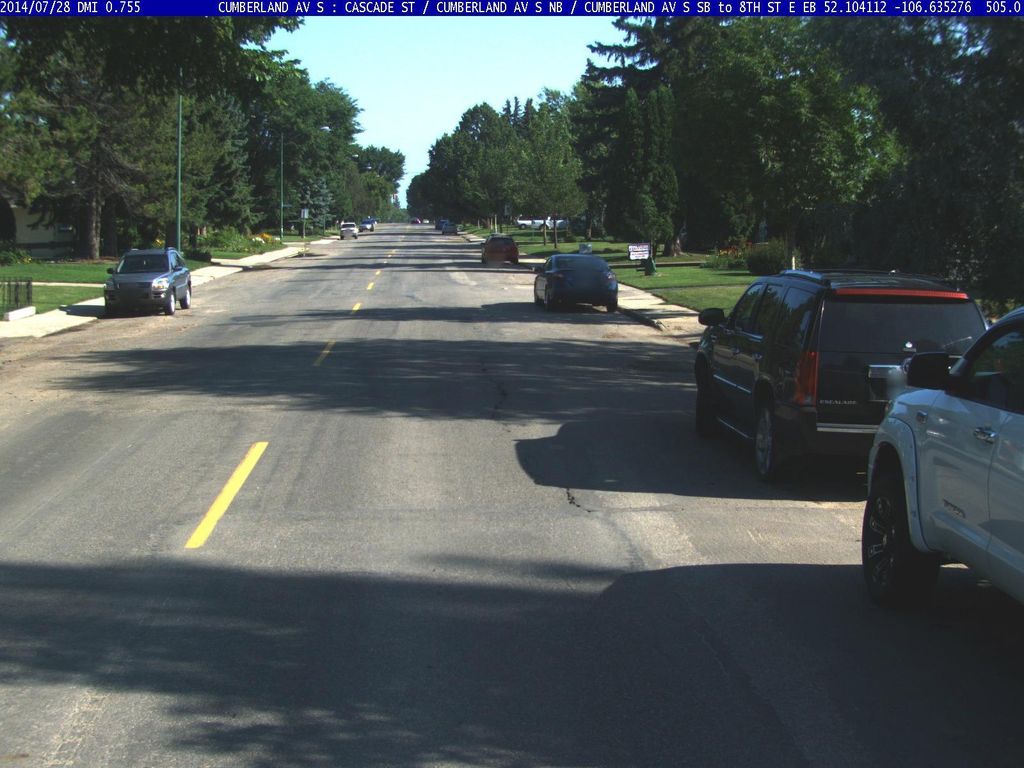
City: saskatoon